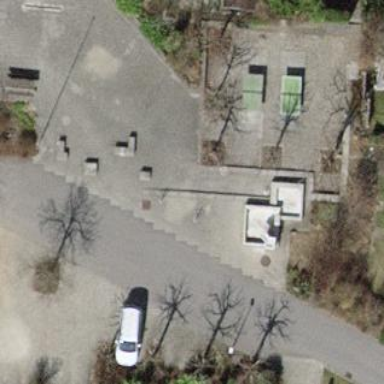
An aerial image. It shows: Pedestrian road made of paving stones.